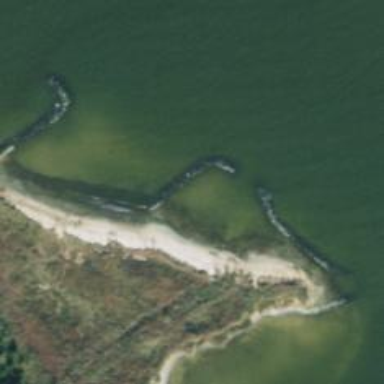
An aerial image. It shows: Breakwater structure.